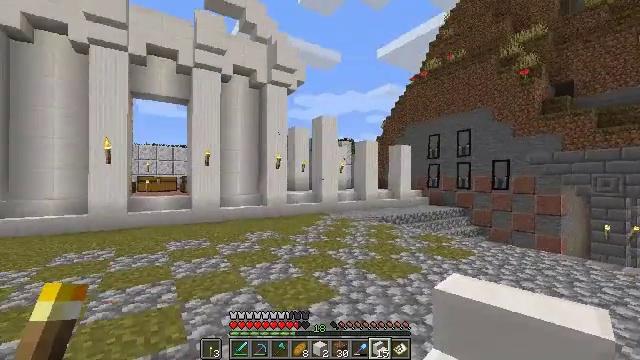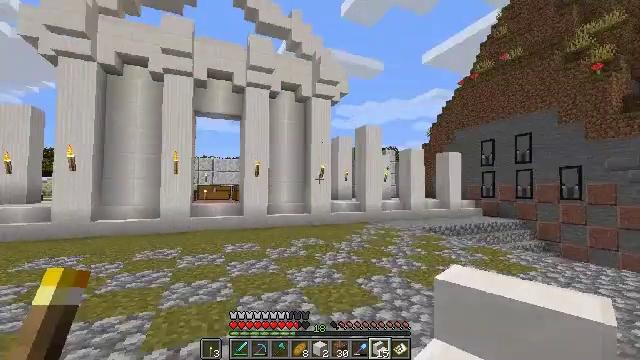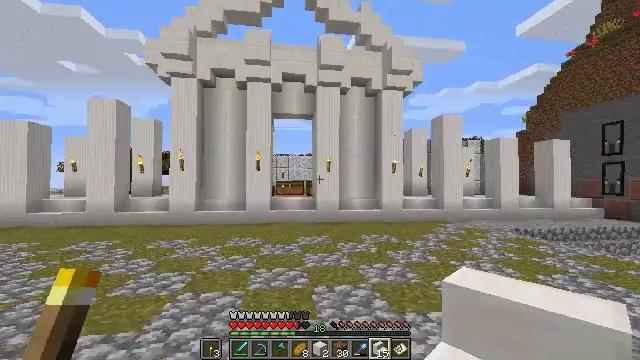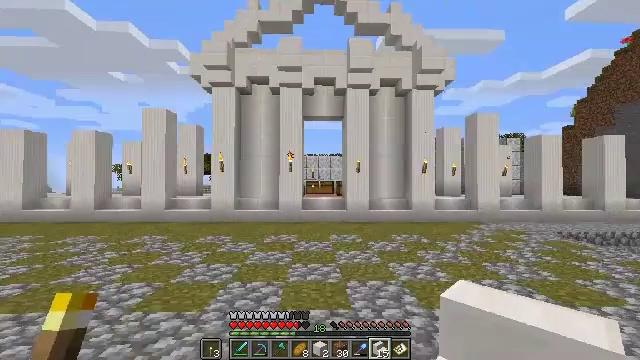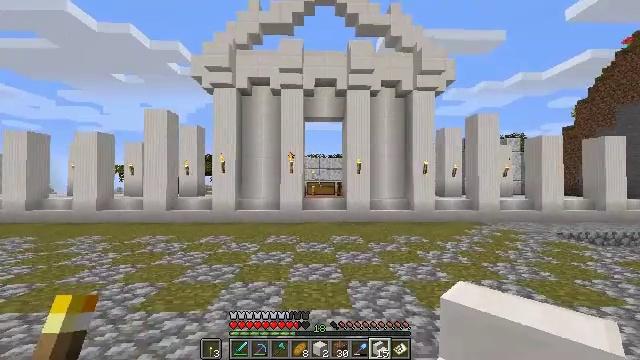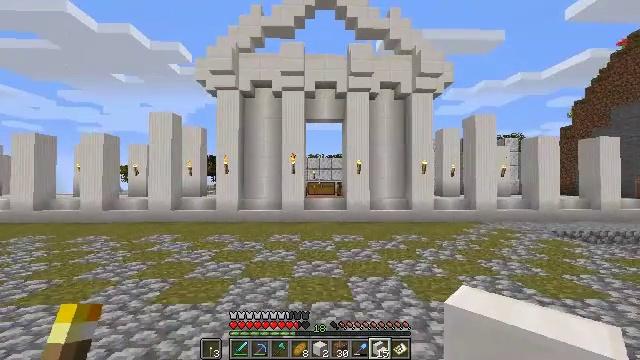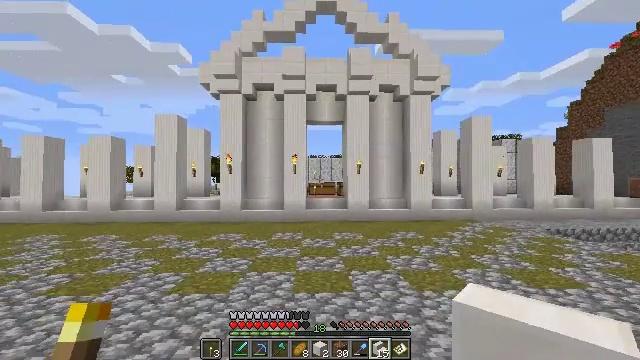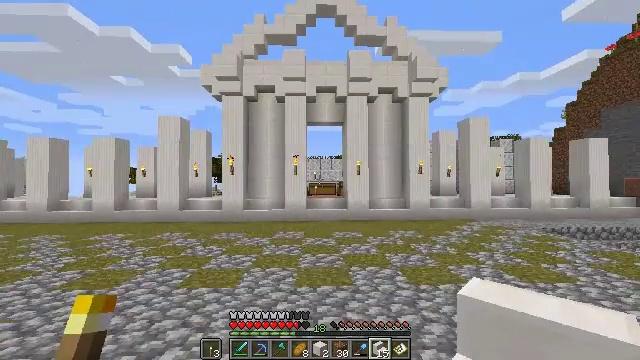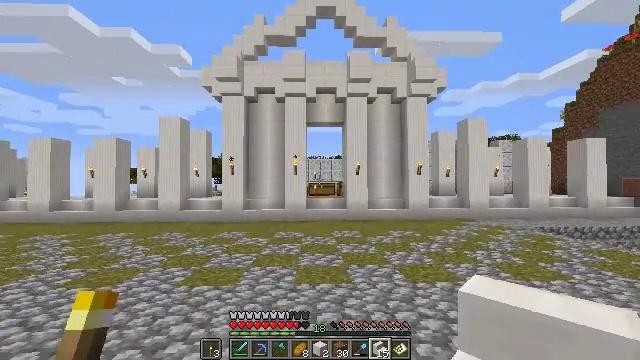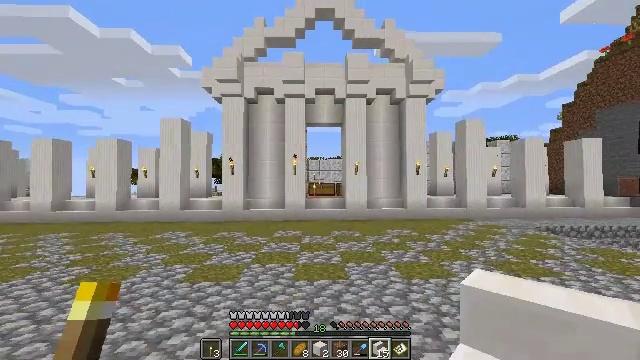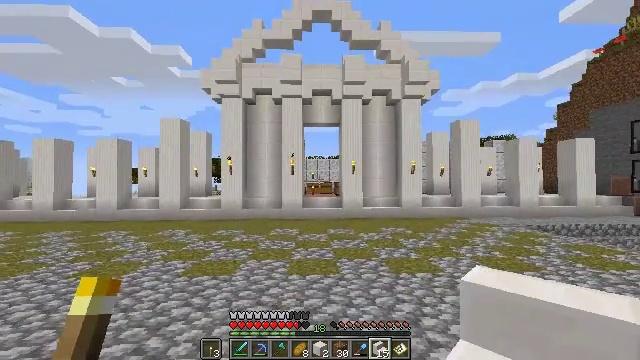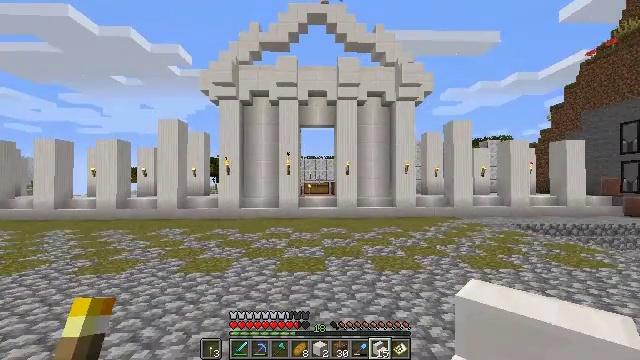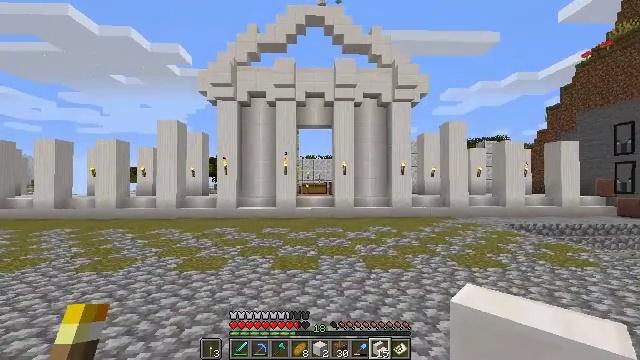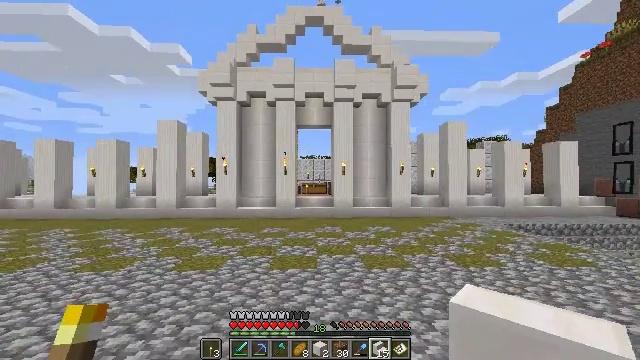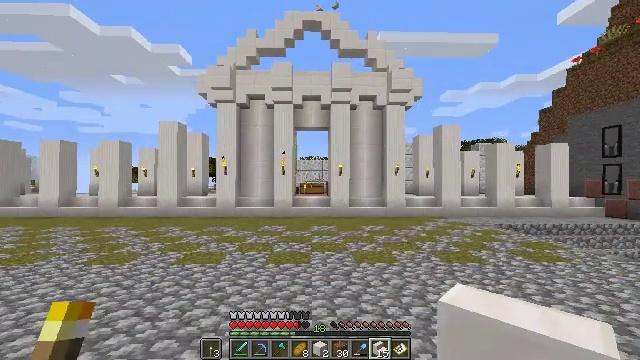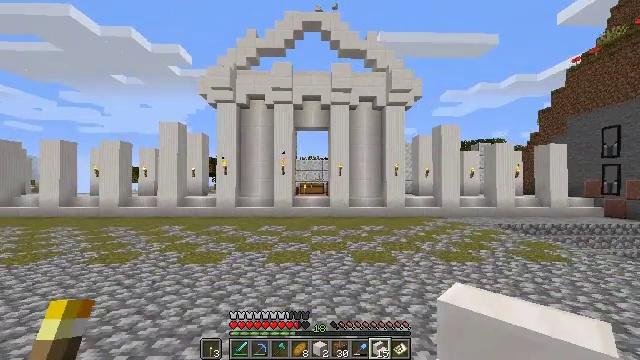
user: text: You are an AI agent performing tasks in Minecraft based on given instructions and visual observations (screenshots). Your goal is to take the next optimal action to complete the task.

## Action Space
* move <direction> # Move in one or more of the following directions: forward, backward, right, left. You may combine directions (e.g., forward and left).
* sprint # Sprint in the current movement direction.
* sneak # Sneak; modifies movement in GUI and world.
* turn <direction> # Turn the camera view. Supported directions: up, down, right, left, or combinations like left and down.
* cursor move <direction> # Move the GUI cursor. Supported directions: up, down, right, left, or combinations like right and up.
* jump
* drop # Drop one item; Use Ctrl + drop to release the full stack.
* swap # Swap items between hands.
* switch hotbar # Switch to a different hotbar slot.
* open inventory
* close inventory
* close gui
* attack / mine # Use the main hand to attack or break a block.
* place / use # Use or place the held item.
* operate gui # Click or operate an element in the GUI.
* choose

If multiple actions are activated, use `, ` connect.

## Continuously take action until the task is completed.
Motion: motion action
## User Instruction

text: Remove quartz stairs from the structure.
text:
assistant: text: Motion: move back, turn left and up
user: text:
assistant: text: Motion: move back, turn left and down
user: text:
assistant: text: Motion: move back, turn left
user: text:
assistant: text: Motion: move back
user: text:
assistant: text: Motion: move back
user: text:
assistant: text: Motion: move back
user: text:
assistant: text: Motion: move back
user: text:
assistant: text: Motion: move back and move right
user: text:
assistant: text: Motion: move back and move right
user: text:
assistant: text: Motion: move back and move right
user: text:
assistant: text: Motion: move back and move right
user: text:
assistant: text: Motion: move back and move right
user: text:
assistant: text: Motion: move back
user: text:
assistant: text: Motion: move back
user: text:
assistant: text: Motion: move back
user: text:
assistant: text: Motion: move back
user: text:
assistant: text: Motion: move back
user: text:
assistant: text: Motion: move back
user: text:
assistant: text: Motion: move back
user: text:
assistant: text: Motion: move back, turn left and up
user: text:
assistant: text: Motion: move back
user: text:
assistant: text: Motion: move back
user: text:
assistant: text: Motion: move back
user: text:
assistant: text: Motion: move back
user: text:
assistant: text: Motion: move back
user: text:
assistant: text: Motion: move back
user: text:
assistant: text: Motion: move back
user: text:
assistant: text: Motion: move back
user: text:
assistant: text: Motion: move back
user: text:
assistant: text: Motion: move back